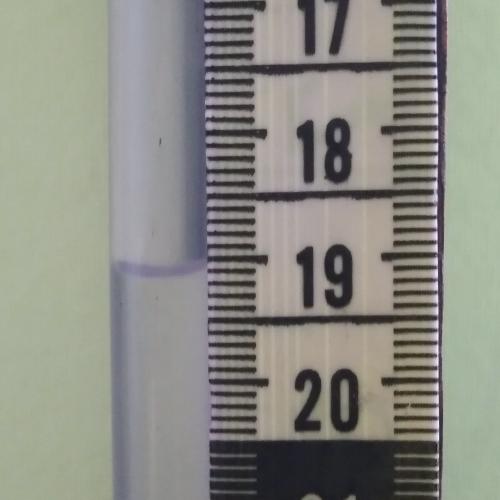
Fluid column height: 19.1 cm